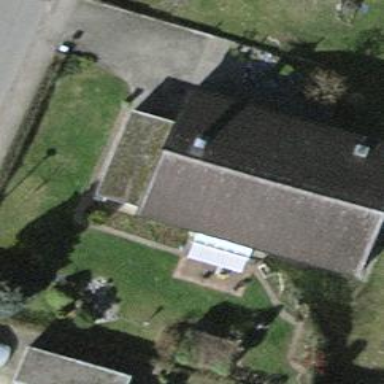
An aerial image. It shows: Detached building.